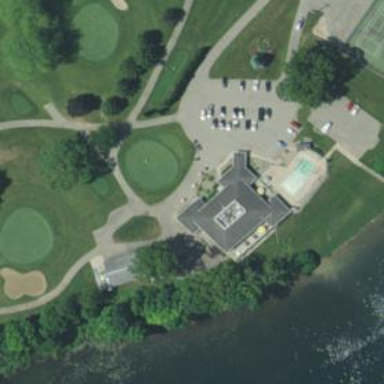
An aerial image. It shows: Clubhouse building for golf.